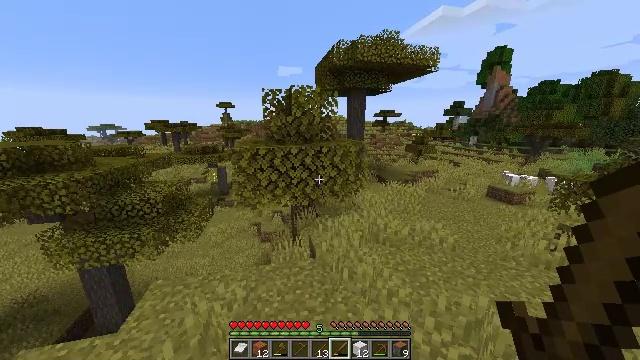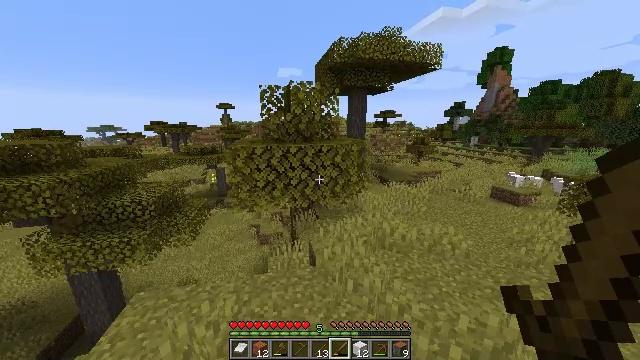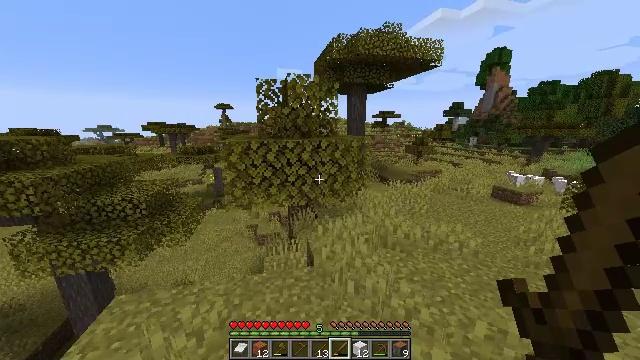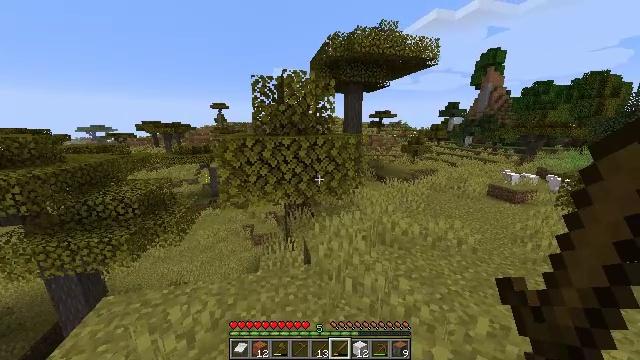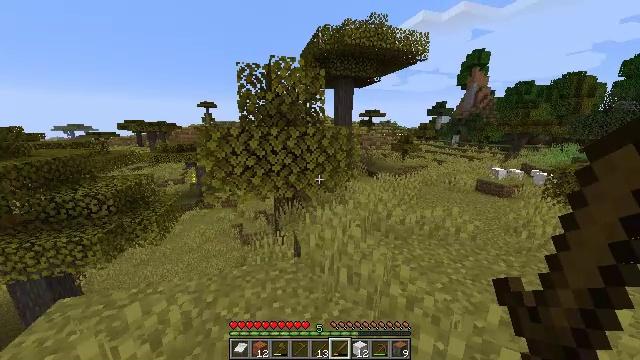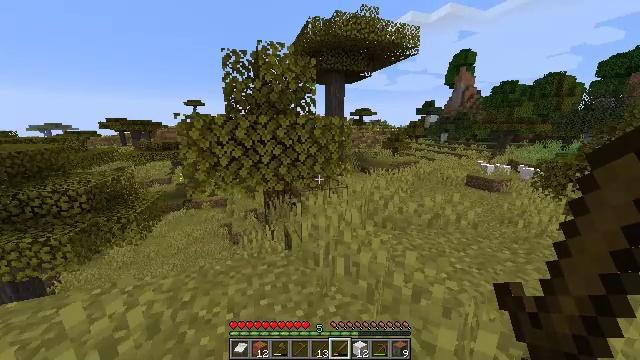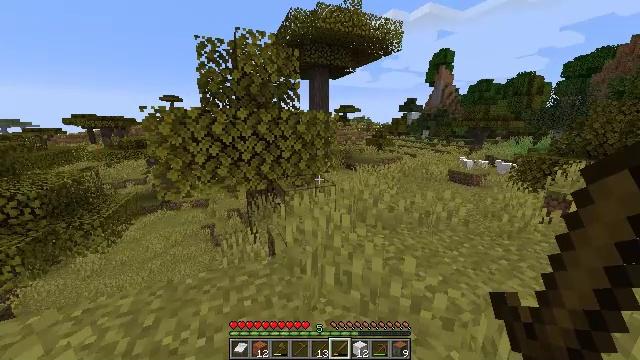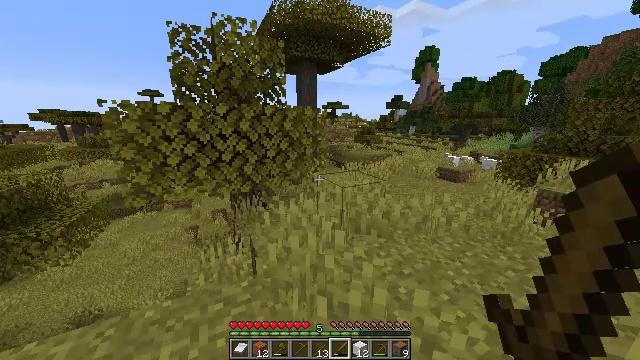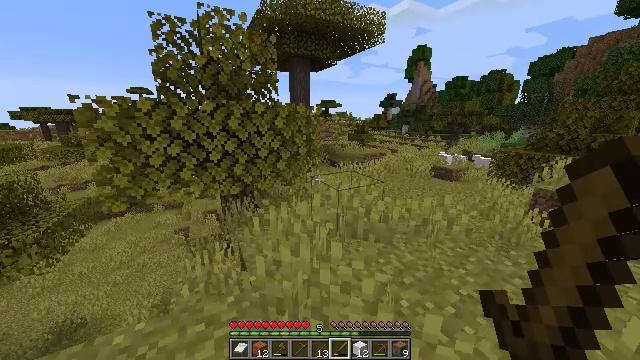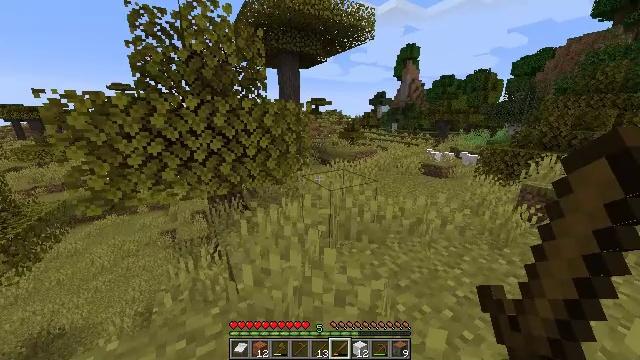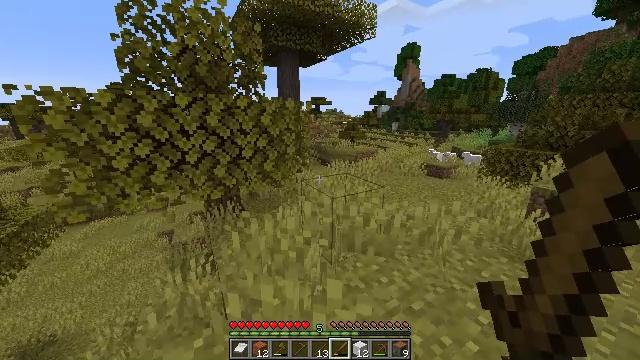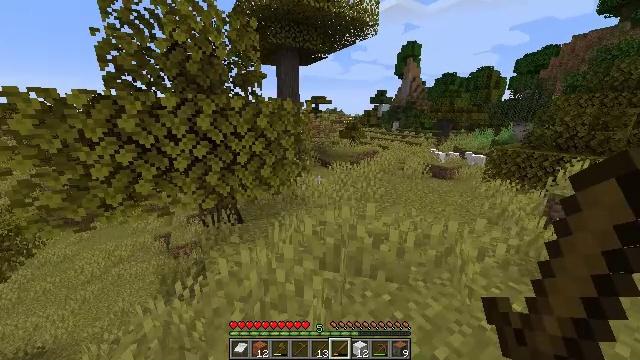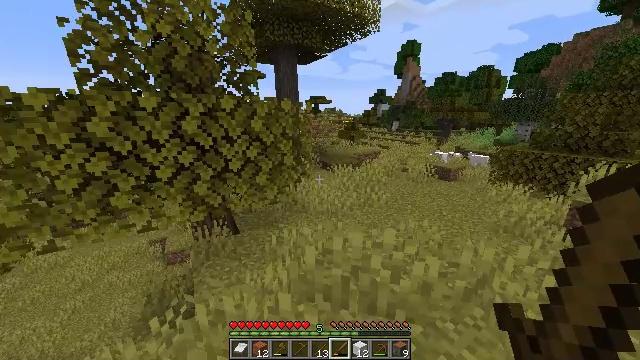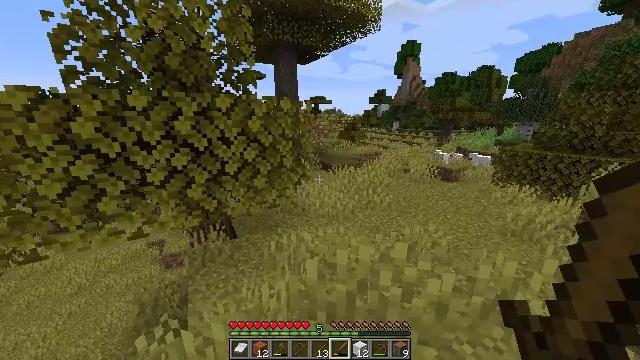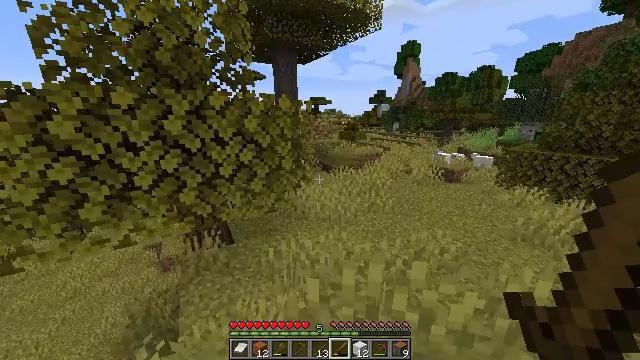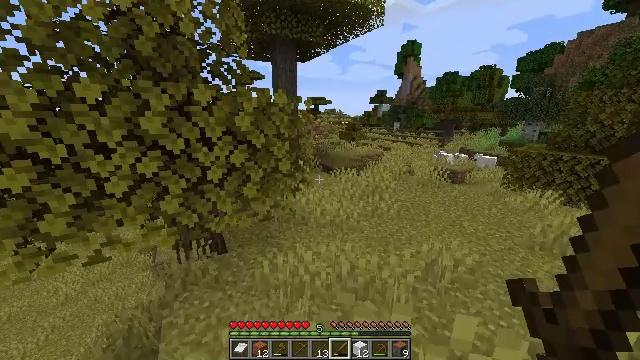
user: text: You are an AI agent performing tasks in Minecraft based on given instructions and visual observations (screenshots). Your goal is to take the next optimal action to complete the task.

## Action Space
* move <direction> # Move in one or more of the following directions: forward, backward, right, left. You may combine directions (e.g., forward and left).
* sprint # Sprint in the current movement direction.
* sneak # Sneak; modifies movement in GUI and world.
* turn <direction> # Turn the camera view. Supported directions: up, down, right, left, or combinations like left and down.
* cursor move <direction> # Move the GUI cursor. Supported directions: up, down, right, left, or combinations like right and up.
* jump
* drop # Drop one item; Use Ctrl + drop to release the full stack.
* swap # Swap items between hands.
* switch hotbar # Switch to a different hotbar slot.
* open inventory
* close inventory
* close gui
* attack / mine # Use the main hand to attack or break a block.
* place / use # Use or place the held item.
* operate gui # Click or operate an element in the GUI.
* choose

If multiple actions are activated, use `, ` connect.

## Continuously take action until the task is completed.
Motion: motion action
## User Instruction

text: Break the acacia log from the tree.
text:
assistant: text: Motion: move forward, sprint
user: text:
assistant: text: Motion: move forward, sprint
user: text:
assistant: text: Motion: move forward, sprint
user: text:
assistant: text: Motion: move forward, sprint, turn right
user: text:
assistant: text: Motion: move forward, sprint, turn right
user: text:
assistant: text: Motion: move forward, sprint, turn right
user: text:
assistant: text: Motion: move forward, sprint, turn right
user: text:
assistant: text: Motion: move forward, sprint, turn right
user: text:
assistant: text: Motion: move forward, sprint, turn right
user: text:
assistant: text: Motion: move forward, sprint
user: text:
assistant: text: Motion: move forward, sprint
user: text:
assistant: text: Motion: move forward, sprint
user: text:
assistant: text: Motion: move forward, sprint
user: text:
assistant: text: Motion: move forward, sprint
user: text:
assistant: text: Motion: move forward, sprint
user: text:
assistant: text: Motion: move forward, sprint
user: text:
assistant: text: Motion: move forward, sprint
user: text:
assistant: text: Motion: move forward, sprint
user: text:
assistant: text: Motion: move forward, sprint
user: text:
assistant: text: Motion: move forward, sprint
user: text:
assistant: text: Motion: move forward, sprint
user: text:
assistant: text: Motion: move forward, sprint
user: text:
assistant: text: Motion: move forward, sprint
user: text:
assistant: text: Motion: move forward, sprint
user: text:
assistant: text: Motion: move forward, sprint
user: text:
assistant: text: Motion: move forward, sprint
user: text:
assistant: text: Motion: move forward, sprint
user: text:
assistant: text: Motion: move forward, sprint
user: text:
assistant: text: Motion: move forward, sprint
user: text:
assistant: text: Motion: move forward, sprint